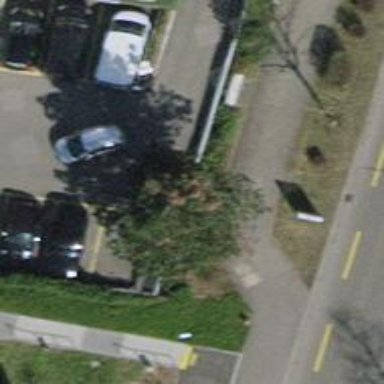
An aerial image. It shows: Asphalt parking aisle road for service vehicles.